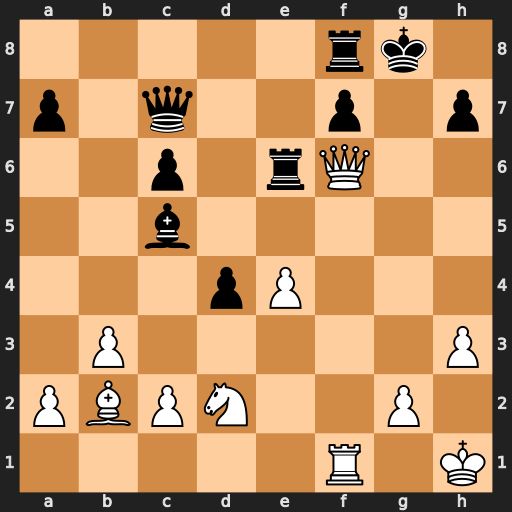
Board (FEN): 5rk1/p1q2p1p/2p1rQ2/2b5/3pP3/1P5P/PBPN2P1/5R1K
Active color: w
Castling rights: -
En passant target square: -
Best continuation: Qg5+ Rg6 Qxc5